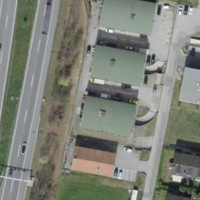
EUNIS habitat code: 57
Species observed at this site:
Phytolacca americana